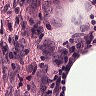
Metastatic tissue present: yes